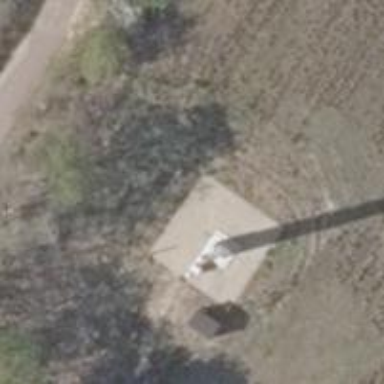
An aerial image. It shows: Mast tower used for communication.